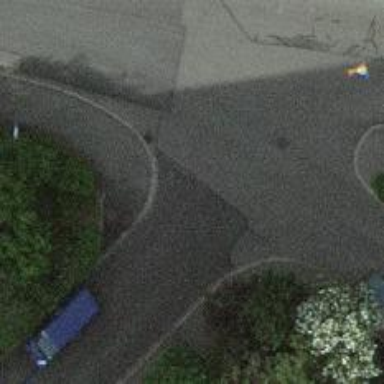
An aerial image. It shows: Kerb serving as barrier.